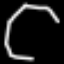
Label: octagon